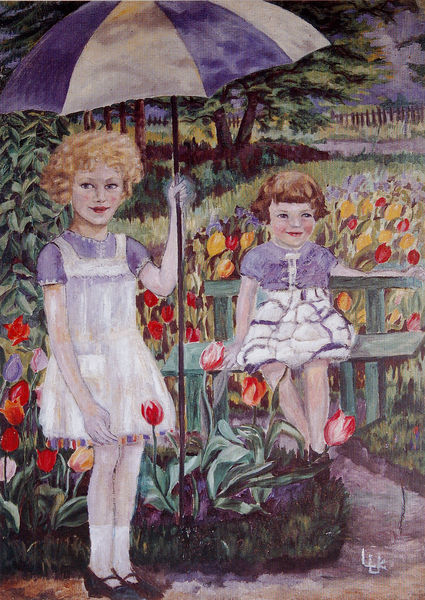
Titel: Töchter Helga und Inge im Garten
Künstler: Lily Koebner-Linke
Institution: Privatbesitz
Schlagwörter: baum, blau, blätter, gemälde, himmel, schatten, weiß, wolken, baumstämme, bäume, grün, landschaft, mädchen, sitzen, äste, blume, blumen, braun, frisur, frisuren, kleid, kleider, köpfe, licht, schwarz, ölbild, blüten, gras, rasen, rot, schirm, sonnenschirm, weg, wiese, zaun, naive malerei, rock, blond, gesichter, gesicht, halten, stehen, portrait, porträt, signatur, baumstamm, strauch, zweige, büsche, sonne, wege, haare, kind, locken, kinder, garten, beine, schürze, sommer, zwei, schuhe, lila, naiv, idylle, bank, tulpen, festhalten, gestreift, frühling, schwestern, tulpe, lachen, strümpfe, schuh, grinsen, kleidchen, ostern, zeichnerisch, beet, beete, frühjahr, lackschuhe, kinderporträt, baäume, gartenbank, blütenkelche, gartenszene, tulpenbeet, zweifigurenansicht, garten gelb, bank grün baum